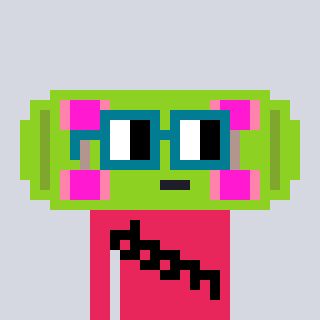
a pixel art character with square dark green glasses, a skateboard-shaped head and a redpinkish-colored body on a cool background